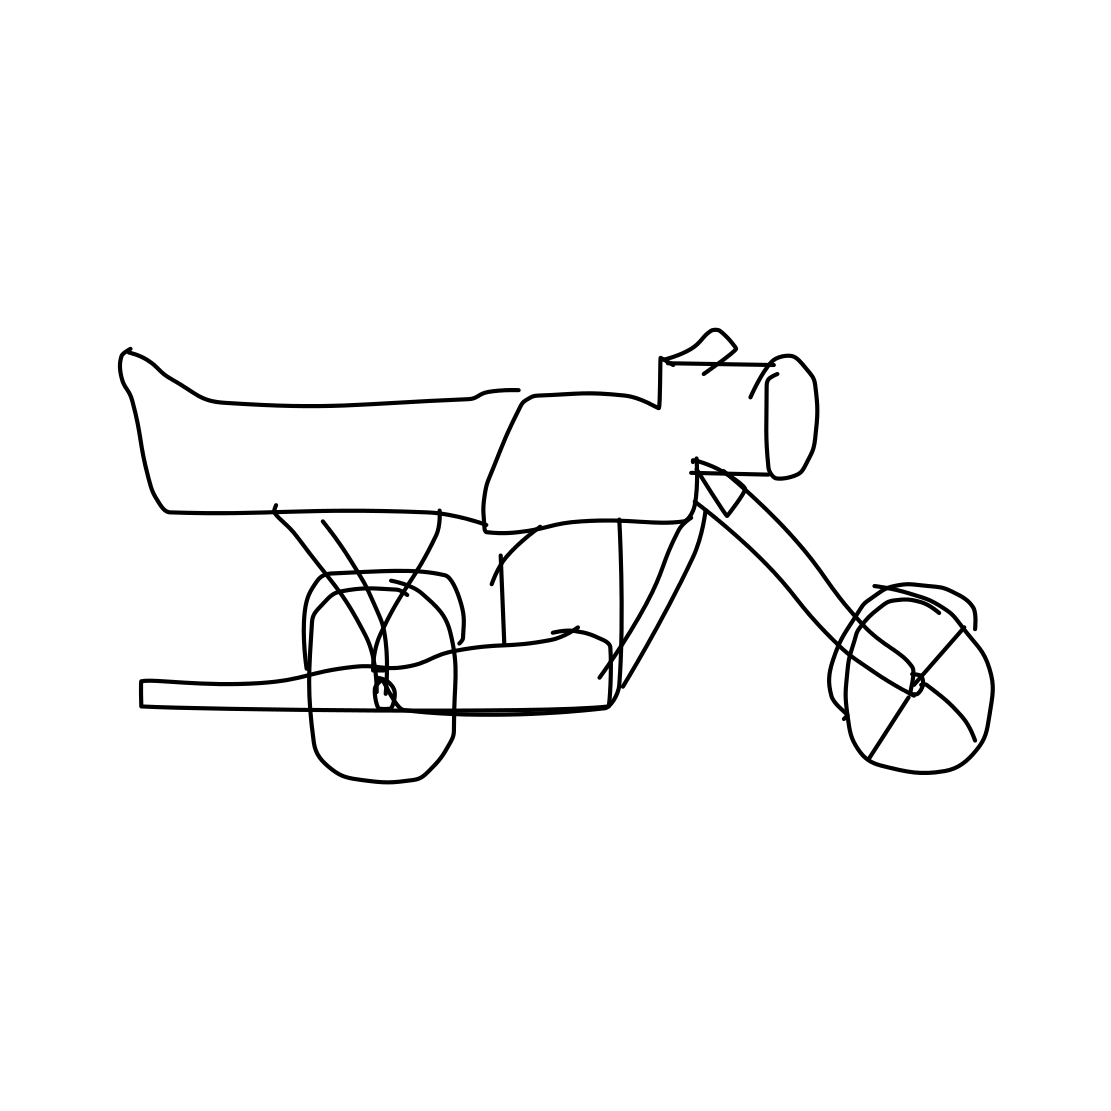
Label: motorbike